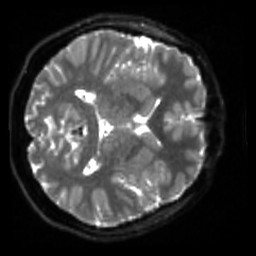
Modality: sbref
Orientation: axial
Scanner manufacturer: siemens
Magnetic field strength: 3 T
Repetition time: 4 s
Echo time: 0.0594 s